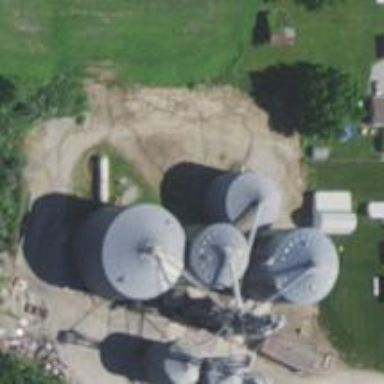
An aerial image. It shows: Silo.